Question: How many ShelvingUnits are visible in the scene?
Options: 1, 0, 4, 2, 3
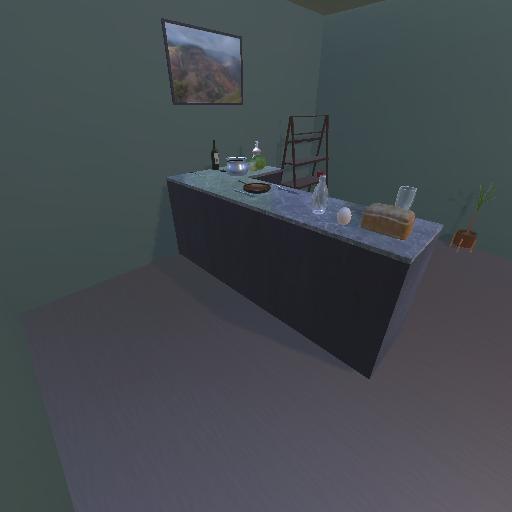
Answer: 1